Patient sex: F
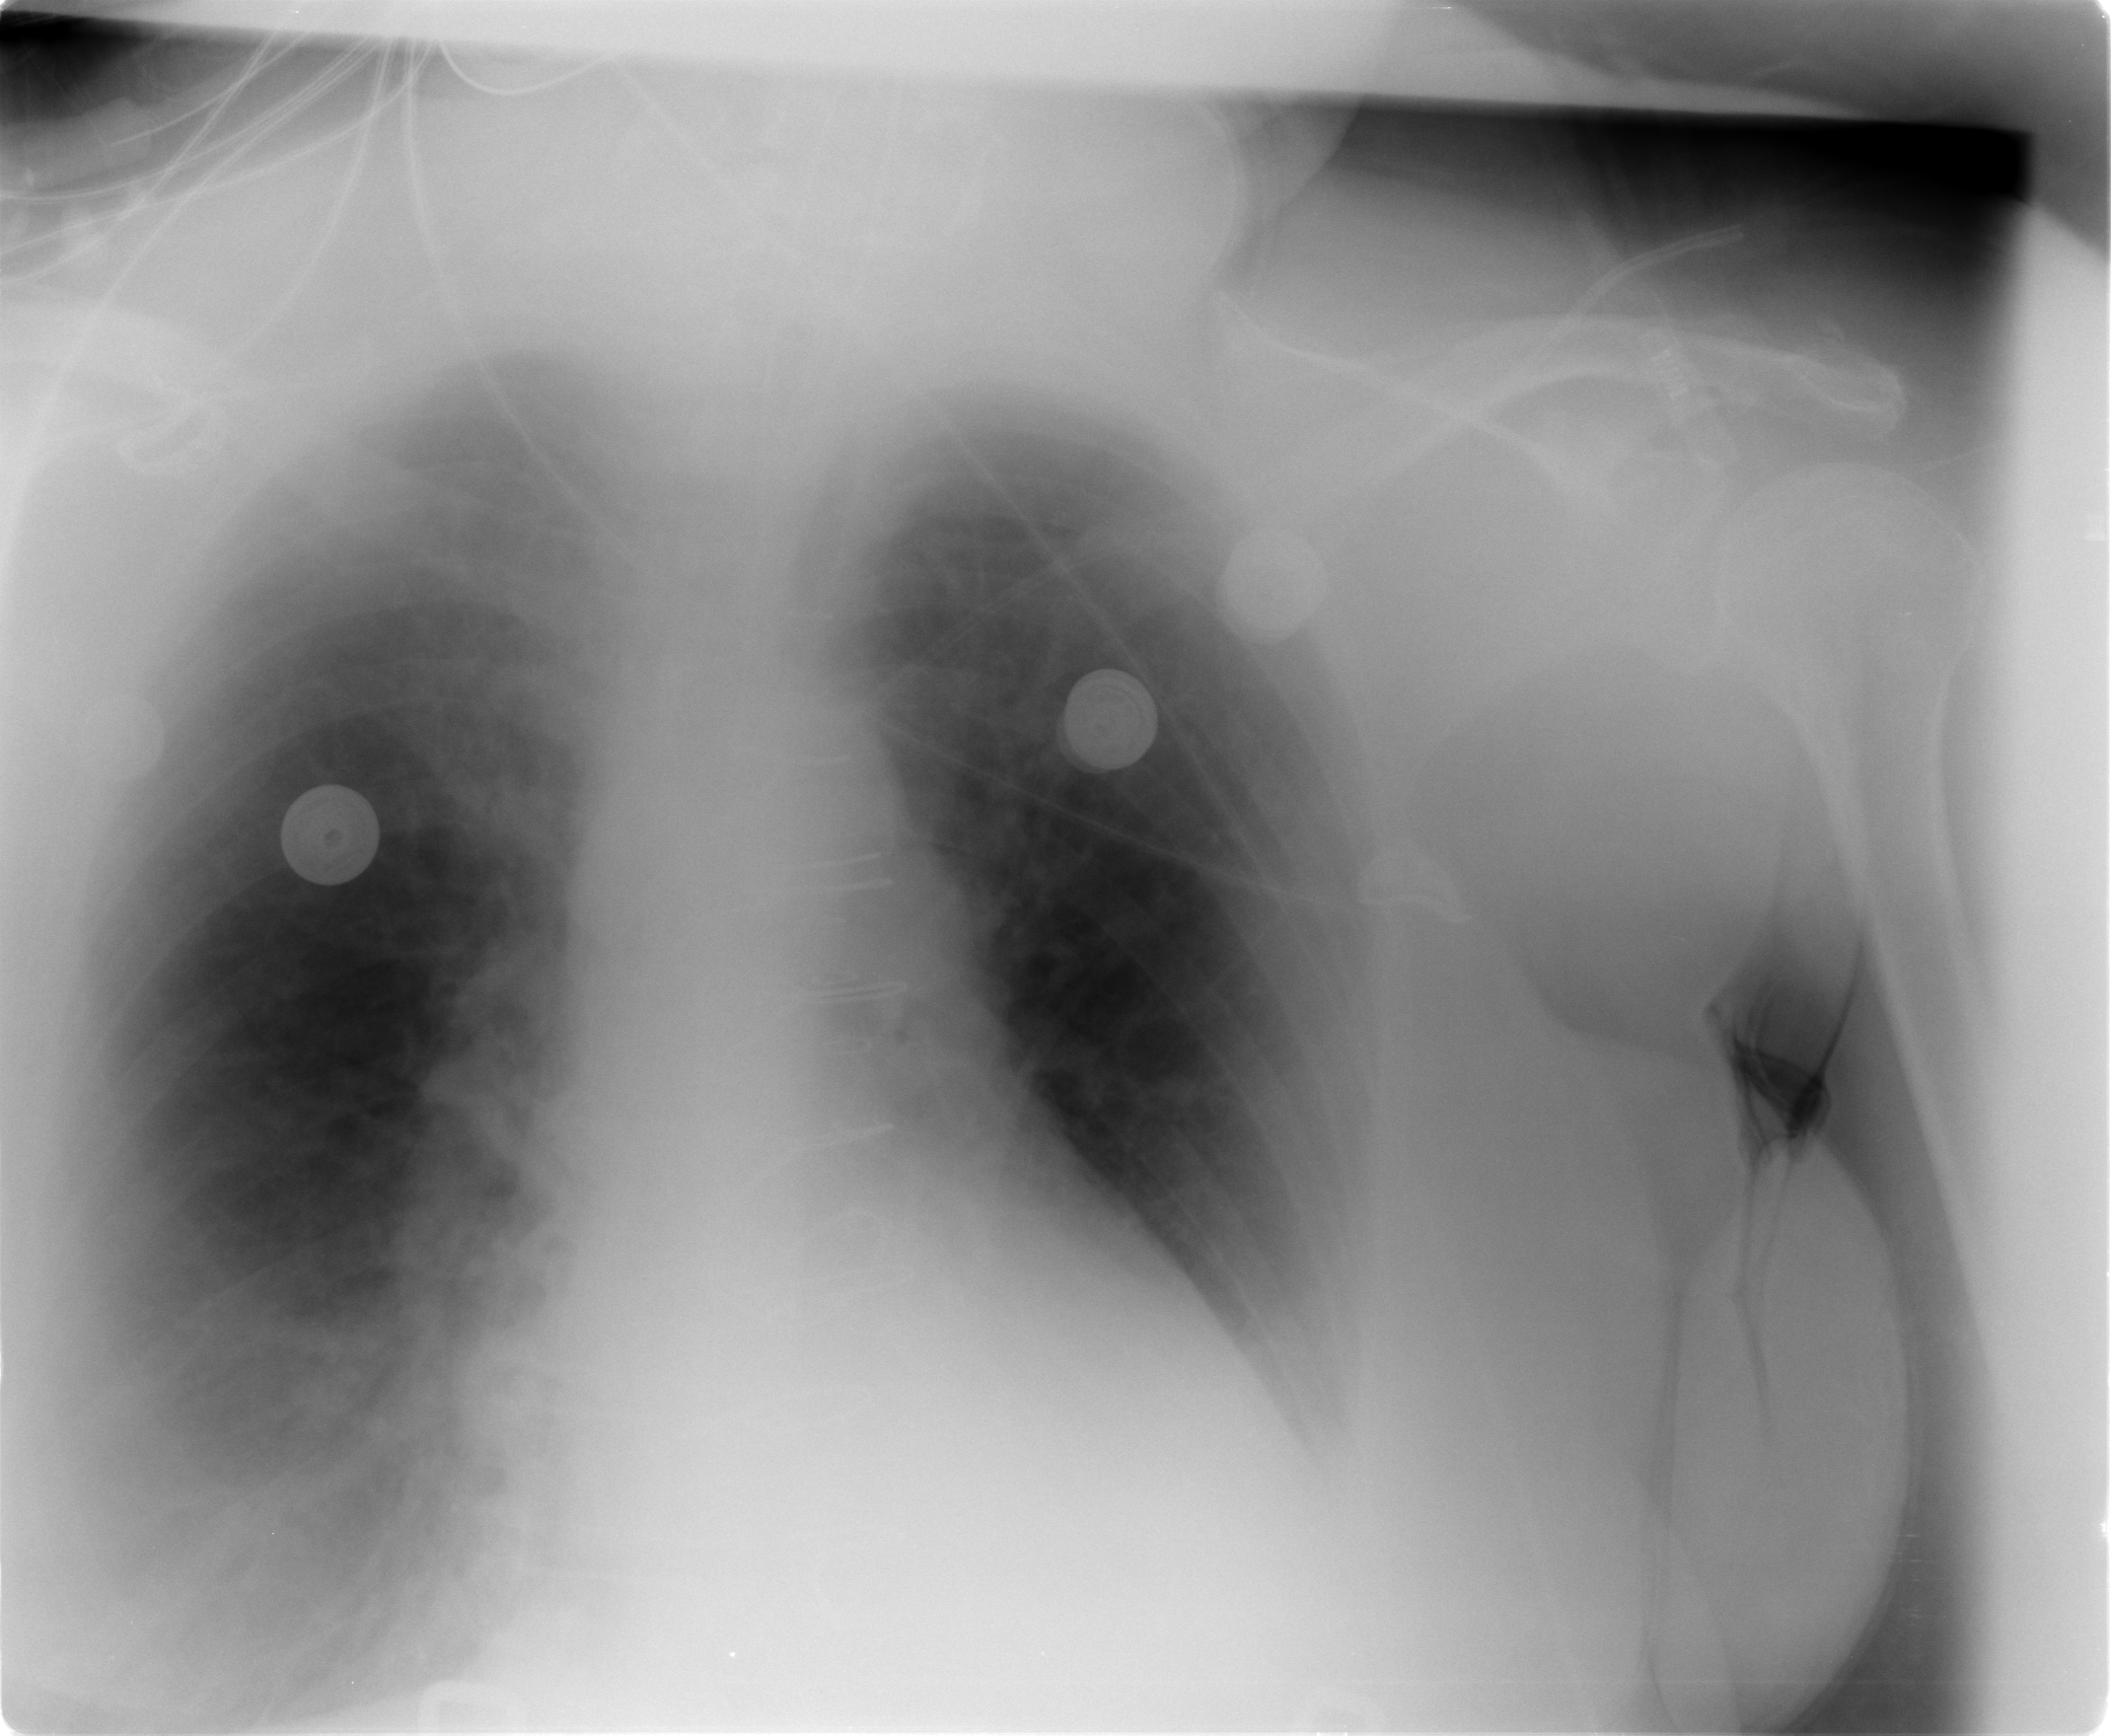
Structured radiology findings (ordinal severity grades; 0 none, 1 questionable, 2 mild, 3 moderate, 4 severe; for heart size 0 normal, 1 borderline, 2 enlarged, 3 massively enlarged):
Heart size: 2
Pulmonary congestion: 2
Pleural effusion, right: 2
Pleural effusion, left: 2
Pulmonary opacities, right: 0
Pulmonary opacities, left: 0
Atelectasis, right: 2
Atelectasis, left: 2